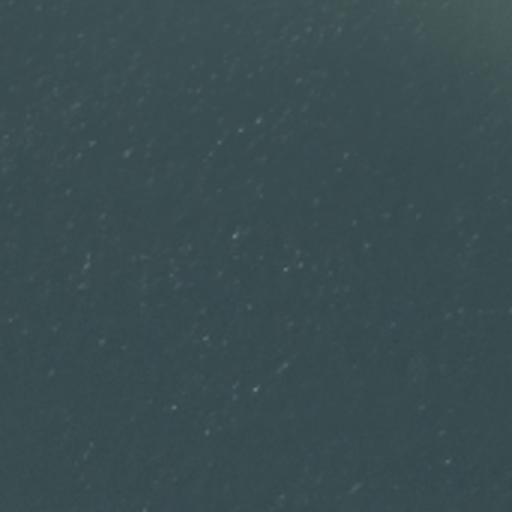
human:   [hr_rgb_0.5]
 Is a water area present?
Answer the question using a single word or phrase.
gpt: yes

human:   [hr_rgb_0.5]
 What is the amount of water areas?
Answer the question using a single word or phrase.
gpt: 1

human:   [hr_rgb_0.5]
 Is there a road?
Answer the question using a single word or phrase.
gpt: yes

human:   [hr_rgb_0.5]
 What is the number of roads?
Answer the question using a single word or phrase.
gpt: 4

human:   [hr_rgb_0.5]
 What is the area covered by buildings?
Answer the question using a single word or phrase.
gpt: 0m2

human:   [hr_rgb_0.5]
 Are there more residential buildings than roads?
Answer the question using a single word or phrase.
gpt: no

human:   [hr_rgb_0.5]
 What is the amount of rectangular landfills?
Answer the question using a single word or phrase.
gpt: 0

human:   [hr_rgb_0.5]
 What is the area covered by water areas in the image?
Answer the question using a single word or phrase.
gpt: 10618m2

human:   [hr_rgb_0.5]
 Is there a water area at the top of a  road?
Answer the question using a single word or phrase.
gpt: no

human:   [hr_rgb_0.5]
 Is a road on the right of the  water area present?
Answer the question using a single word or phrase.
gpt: no

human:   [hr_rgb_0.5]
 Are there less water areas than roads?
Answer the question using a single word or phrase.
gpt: yes

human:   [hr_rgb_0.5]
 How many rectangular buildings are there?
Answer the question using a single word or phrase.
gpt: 0

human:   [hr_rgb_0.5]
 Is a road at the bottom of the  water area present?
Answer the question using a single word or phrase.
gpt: no

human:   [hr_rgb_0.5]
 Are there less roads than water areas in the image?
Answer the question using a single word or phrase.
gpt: no

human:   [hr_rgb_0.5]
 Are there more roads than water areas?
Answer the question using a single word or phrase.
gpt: yes

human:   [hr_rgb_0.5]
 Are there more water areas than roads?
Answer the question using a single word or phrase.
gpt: no

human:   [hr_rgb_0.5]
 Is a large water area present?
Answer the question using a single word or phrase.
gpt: yes

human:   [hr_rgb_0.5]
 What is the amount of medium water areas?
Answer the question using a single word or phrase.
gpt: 0

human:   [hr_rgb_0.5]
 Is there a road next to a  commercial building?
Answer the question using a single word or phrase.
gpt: no

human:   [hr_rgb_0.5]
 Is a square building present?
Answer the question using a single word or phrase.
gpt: no

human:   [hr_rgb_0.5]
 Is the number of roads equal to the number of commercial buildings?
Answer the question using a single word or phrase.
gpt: no

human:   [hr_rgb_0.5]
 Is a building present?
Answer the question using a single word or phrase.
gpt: no

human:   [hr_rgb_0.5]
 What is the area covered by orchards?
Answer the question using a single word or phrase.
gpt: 0m2

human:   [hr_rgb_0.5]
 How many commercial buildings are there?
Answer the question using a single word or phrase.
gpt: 0

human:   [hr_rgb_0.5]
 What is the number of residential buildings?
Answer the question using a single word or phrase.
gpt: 0

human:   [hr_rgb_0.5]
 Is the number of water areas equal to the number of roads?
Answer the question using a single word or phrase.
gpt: no

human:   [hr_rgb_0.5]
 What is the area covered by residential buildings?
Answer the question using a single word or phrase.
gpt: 0m2

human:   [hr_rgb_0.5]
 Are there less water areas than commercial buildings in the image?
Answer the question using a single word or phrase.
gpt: no

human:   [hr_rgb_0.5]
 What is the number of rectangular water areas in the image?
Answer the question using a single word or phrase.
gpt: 1

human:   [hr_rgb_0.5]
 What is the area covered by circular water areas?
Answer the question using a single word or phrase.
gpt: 0m2

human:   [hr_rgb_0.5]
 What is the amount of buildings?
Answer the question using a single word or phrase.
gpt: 0

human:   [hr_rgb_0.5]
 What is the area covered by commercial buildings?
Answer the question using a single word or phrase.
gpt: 0m2

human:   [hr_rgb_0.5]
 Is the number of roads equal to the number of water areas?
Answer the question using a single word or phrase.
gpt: no

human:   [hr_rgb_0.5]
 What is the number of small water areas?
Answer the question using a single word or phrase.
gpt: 0

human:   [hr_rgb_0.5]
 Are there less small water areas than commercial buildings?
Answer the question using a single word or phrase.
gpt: no

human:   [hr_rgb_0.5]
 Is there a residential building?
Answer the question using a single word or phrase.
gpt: no

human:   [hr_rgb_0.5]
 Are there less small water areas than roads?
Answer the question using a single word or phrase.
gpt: yes

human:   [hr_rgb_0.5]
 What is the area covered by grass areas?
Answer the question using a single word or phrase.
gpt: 0m2

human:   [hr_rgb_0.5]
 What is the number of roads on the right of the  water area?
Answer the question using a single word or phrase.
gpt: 0

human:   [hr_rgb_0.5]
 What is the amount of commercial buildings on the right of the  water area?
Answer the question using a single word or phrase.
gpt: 0

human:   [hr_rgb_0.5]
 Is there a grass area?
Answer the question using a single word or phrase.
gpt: no

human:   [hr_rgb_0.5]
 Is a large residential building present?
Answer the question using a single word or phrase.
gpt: no

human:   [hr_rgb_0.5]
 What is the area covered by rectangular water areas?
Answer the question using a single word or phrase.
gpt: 10618m2

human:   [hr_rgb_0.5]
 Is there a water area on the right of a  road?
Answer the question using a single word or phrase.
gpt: no

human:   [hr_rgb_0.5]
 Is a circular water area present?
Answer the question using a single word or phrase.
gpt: no

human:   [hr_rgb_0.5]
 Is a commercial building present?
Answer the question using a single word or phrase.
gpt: no

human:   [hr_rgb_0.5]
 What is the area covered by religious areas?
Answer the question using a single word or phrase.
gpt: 0m2

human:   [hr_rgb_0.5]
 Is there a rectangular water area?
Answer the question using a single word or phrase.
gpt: yes

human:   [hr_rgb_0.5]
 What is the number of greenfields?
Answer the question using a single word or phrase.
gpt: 0

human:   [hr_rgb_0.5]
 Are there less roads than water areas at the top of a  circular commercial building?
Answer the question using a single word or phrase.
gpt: no

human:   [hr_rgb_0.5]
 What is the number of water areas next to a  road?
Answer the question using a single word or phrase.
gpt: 1

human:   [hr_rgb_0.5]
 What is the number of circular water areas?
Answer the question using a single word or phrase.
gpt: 0

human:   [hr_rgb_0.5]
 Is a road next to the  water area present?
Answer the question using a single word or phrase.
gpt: yes

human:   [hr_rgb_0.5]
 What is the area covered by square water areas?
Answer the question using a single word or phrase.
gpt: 0m2

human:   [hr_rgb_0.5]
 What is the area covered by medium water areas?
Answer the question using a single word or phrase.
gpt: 0m2

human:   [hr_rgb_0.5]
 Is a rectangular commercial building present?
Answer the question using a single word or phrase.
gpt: no

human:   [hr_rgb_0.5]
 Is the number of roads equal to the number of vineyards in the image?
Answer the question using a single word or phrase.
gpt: no

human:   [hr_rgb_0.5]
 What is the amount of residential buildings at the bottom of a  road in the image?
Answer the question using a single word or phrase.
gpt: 0

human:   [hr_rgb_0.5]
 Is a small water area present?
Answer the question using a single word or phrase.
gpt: no

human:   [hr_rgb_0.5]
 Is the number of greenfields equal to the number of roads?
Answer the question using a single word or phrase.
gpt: no

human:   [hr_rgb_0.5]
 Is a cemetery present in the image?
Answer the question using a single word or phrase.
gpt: no

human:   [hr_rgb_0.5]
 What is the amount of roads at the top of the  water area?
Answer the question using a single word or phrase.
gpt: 0

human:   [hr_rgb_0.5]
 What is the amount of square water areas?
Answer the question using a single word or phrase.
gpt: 0

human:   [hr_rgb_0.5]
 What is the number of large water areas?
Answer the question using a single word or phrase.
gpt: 1